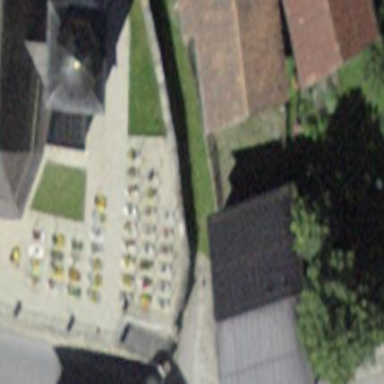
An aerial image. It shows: Cemetery.